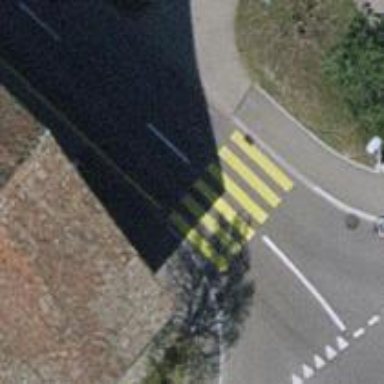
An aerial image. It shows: Zebra crossing on the road.